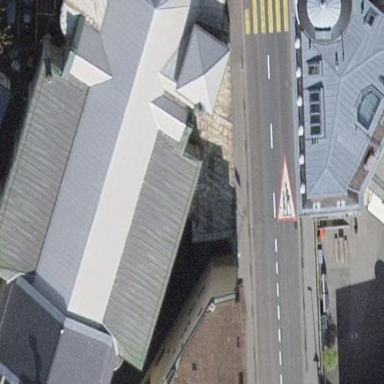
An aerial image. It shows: Building serving as place of worship.